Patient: sex F, age 54
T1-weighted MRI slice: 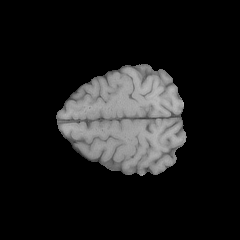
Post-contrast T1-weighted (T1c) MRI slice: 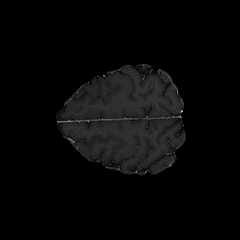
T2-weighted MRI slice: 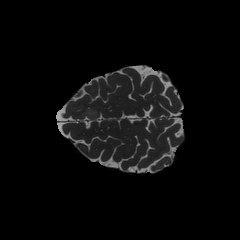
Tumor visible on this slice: no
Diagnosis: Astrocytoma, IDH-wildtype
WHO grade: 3